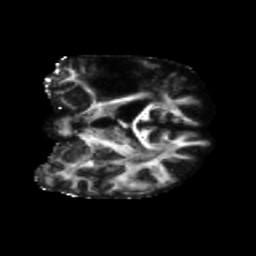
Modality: FA
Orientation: coronal
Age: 56
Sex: female
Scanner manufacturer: siemens
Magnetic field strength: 3 T
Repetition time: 5.47 s
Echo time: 0.0854 s